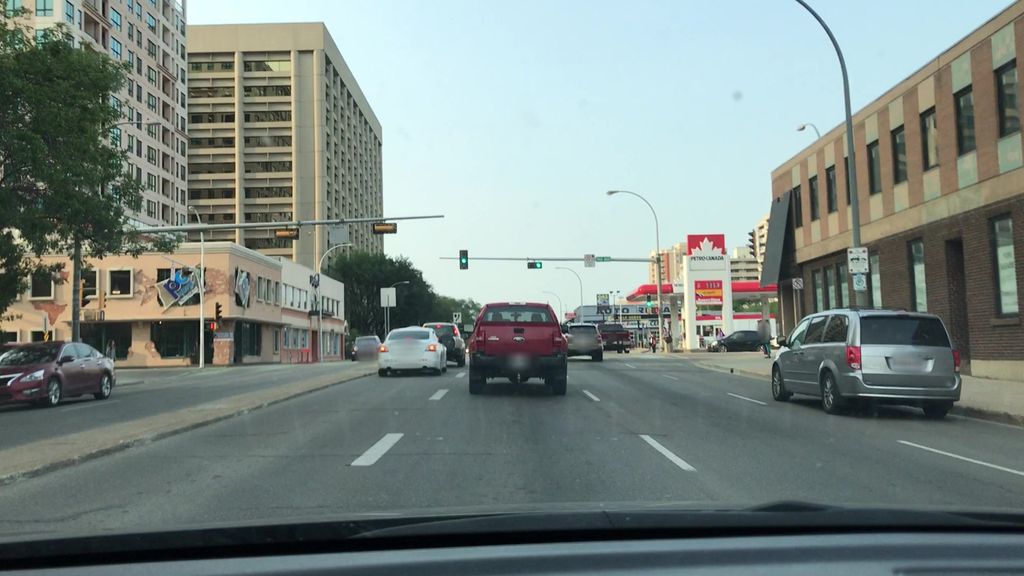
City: edmonton